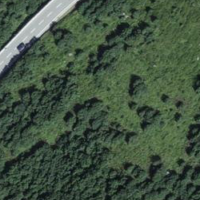
EUNIS habitat code: 31
Species observed at this site:
Dactylorhiza maculata